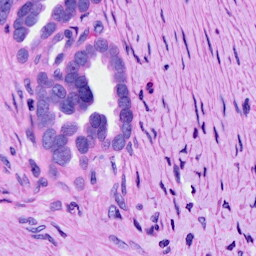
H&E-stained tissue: Ovarian